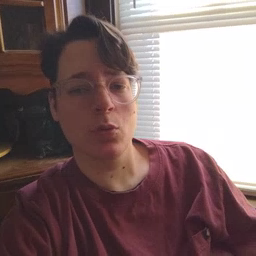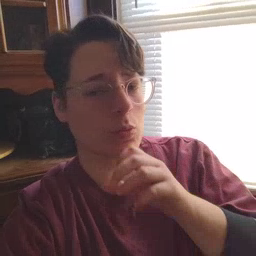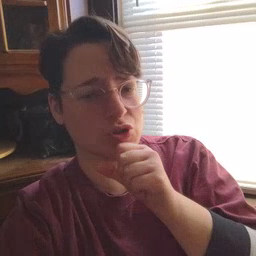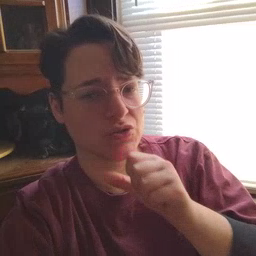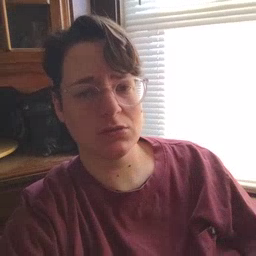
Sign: orange